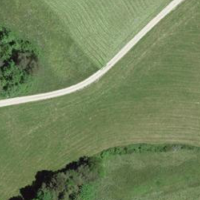
EUNIS habitat code: 52
Species observed at this site:
Salvia pratensis